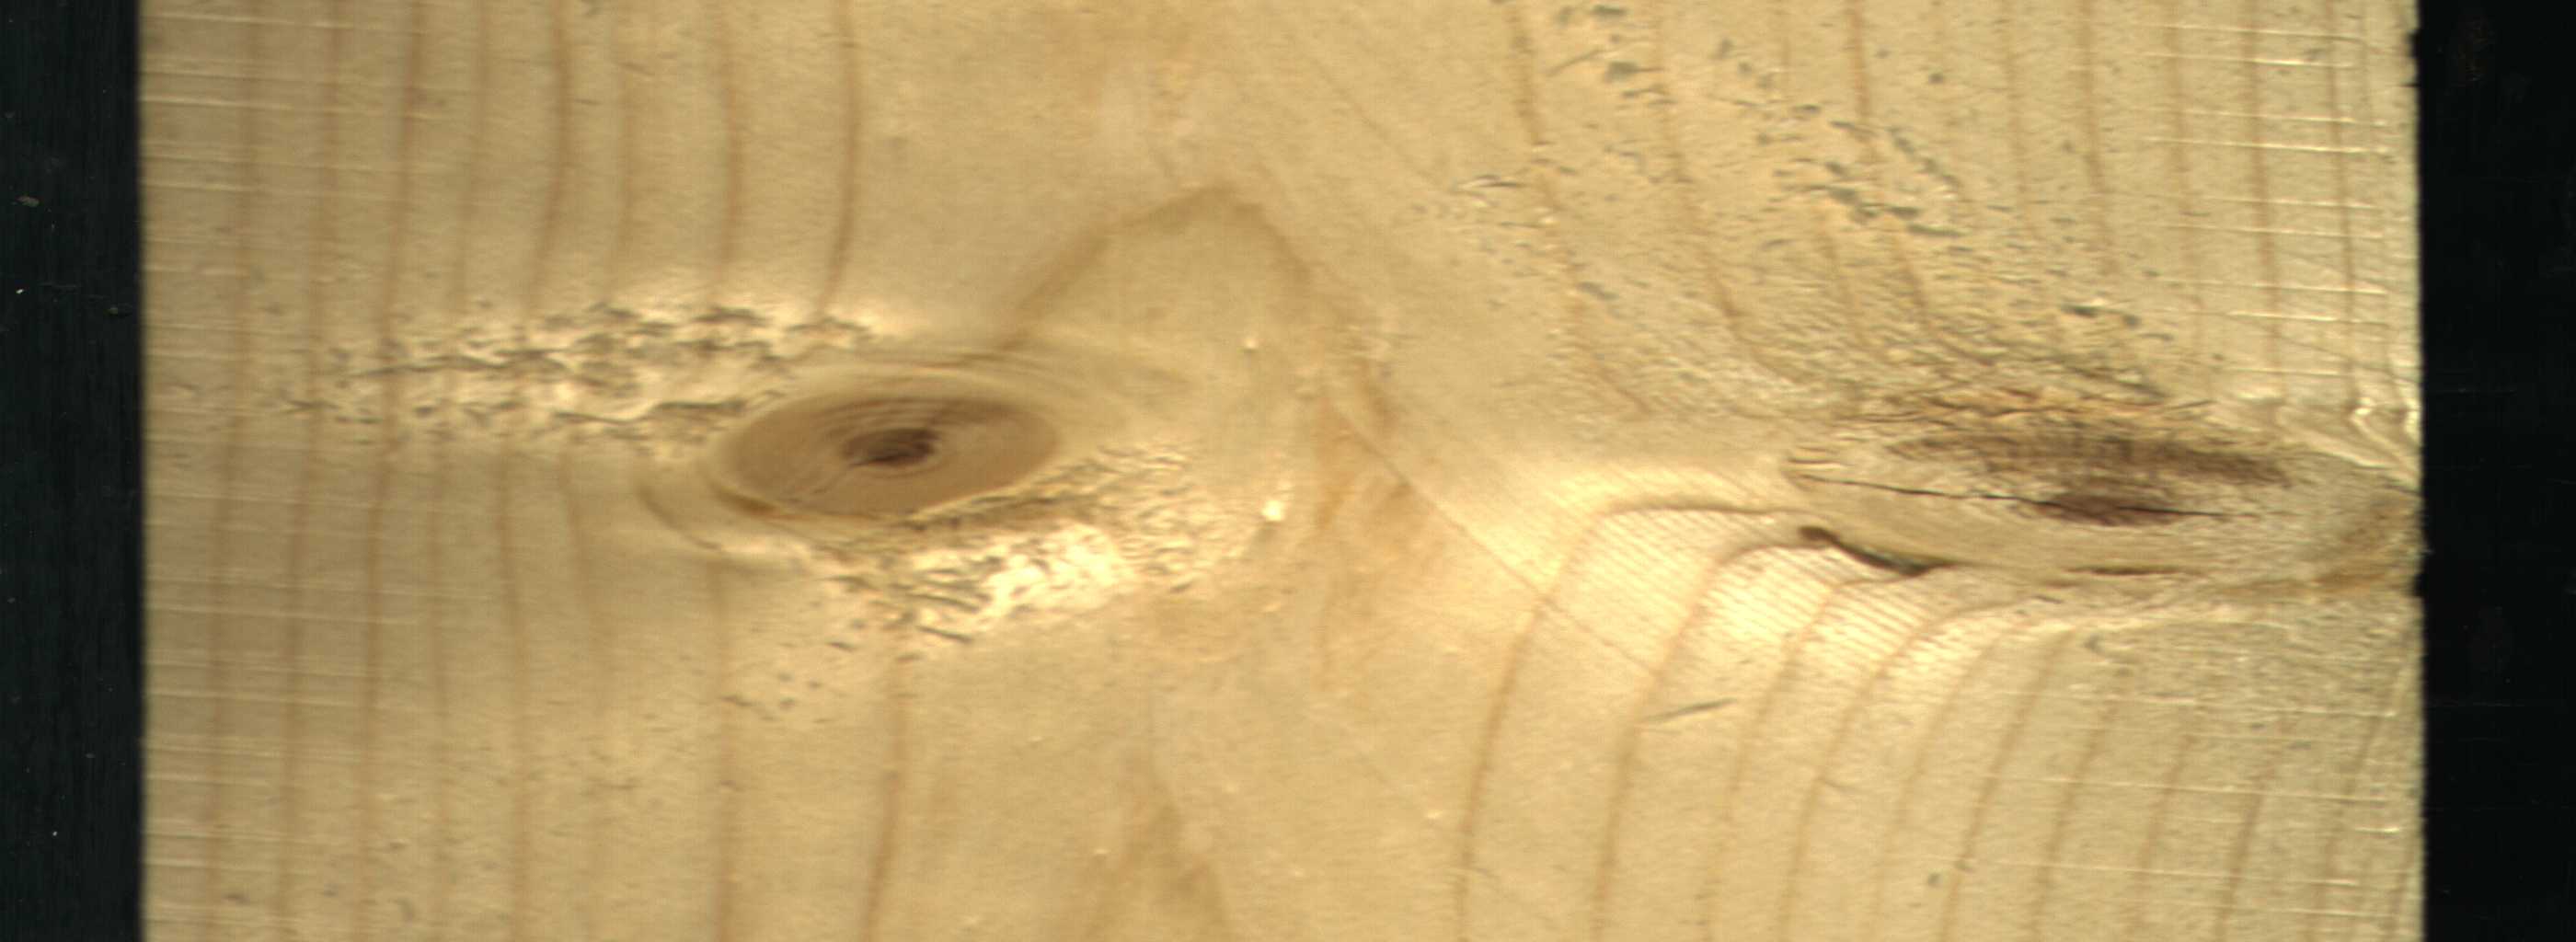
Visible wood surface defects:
knot_with_crack
Live_Knot